Field crop: maize
Growth stage: 2
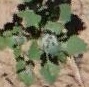
Species: chenopodium